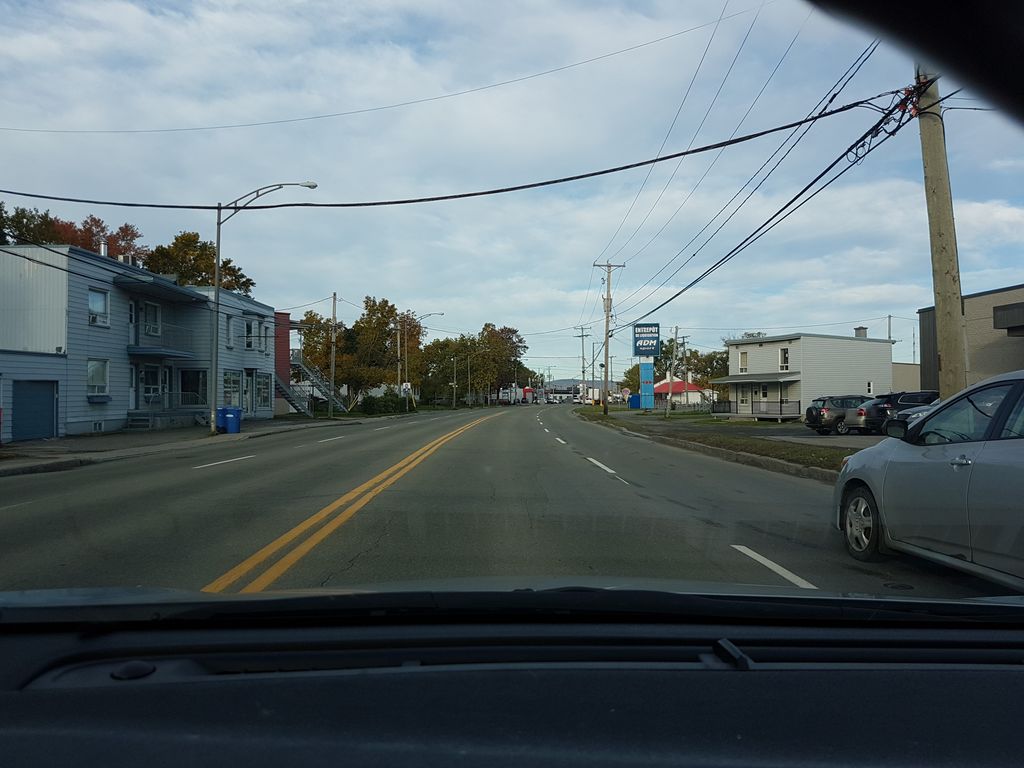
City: quebec_city